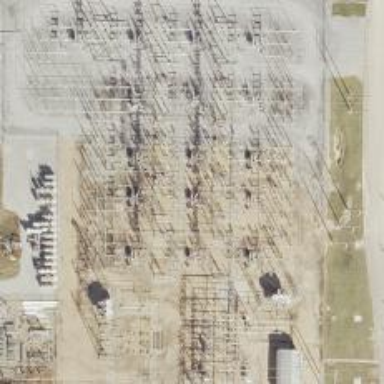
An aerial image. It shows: Switch for power supply.